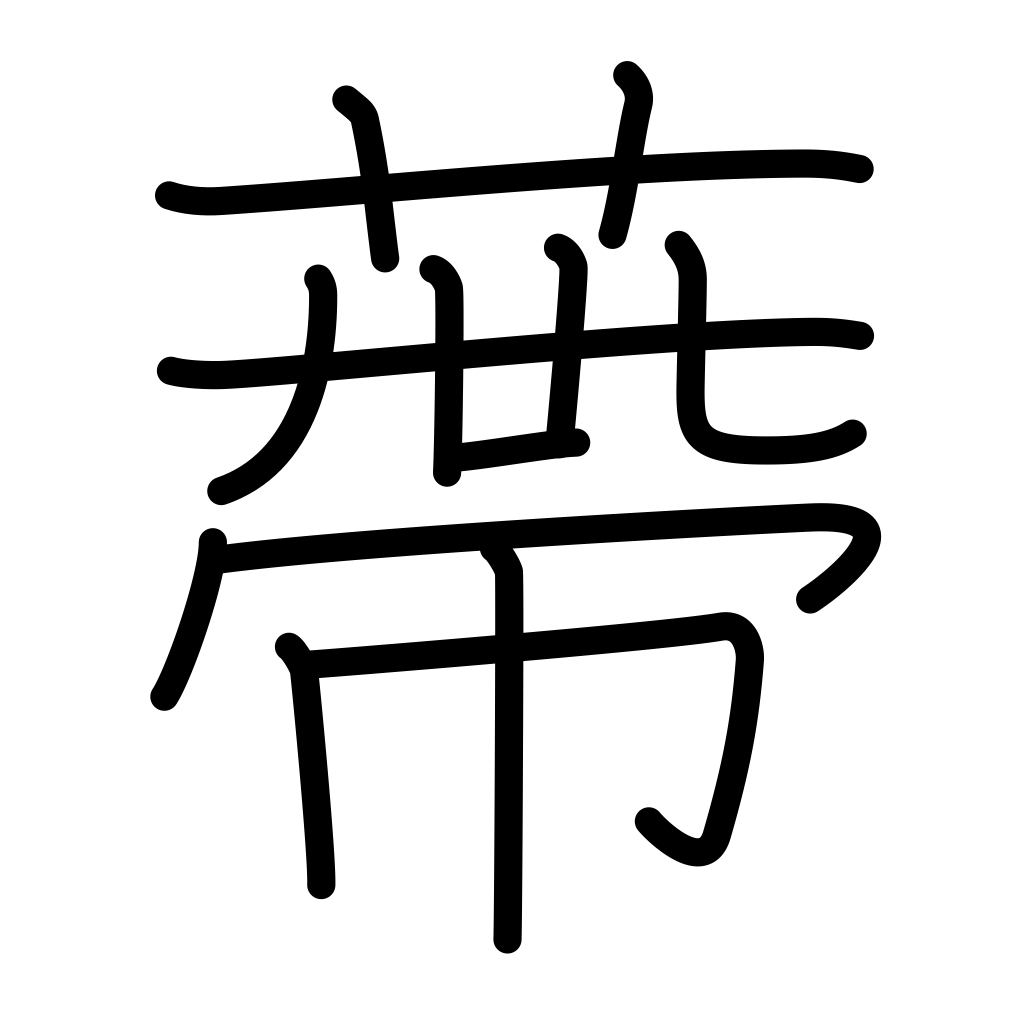
Meaning: calyx, stem